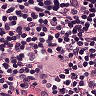
Metastatic tissue present: no